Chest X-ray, AP view. Patient: 57 years old, sex M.
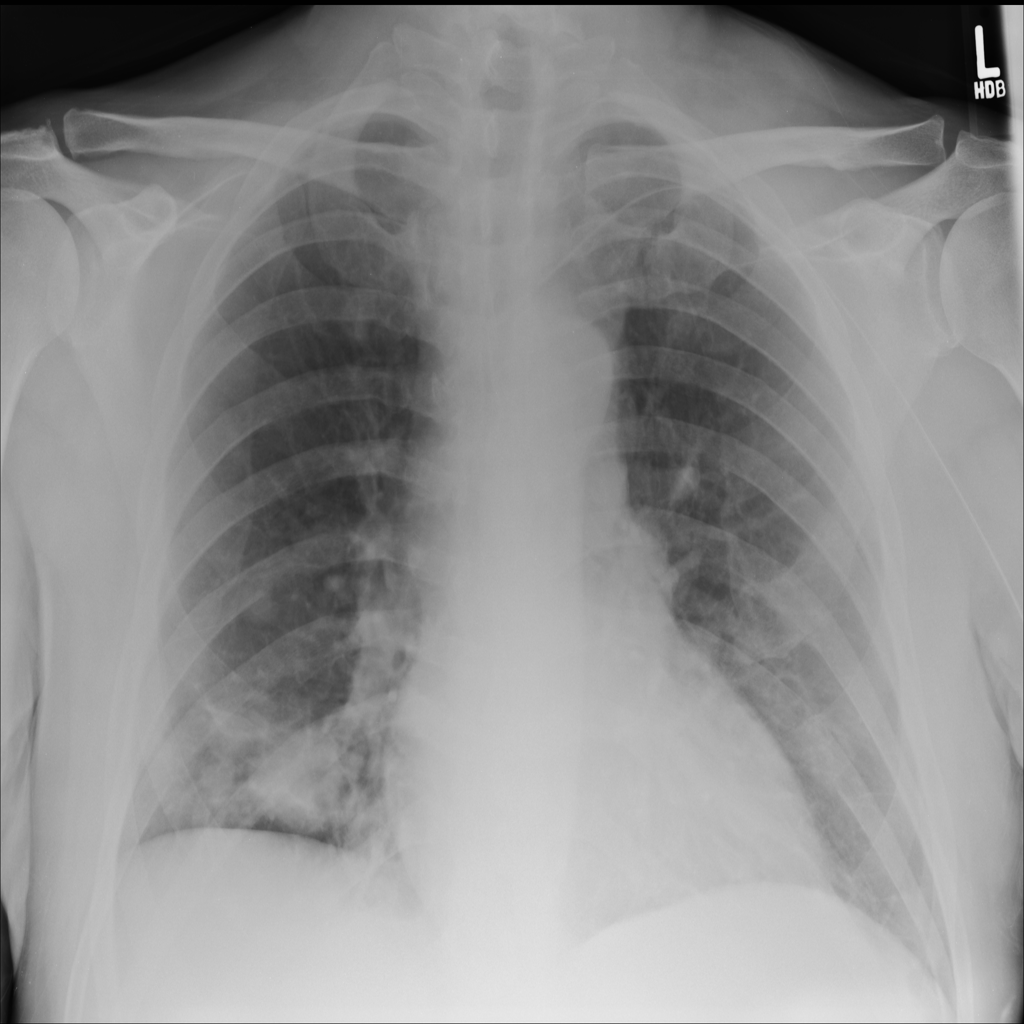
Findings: No Finding